Interaction volume radius: 5 \u00c5
Interaction volume height: 15 \u00c5
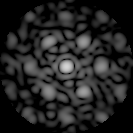
Disorder parameter: 0.4792